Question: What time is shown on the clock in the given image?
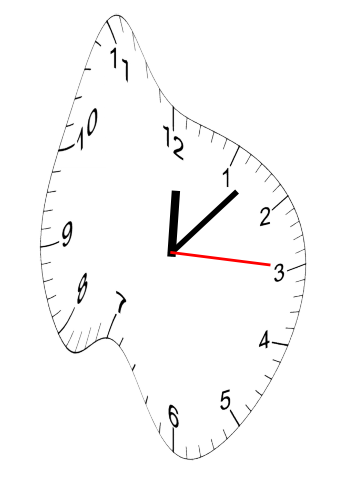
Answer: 12:07:15